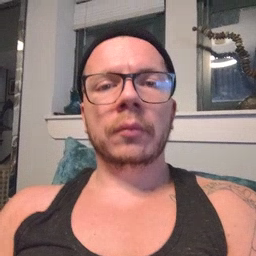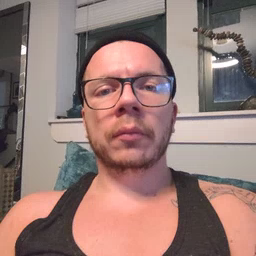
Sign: kiss